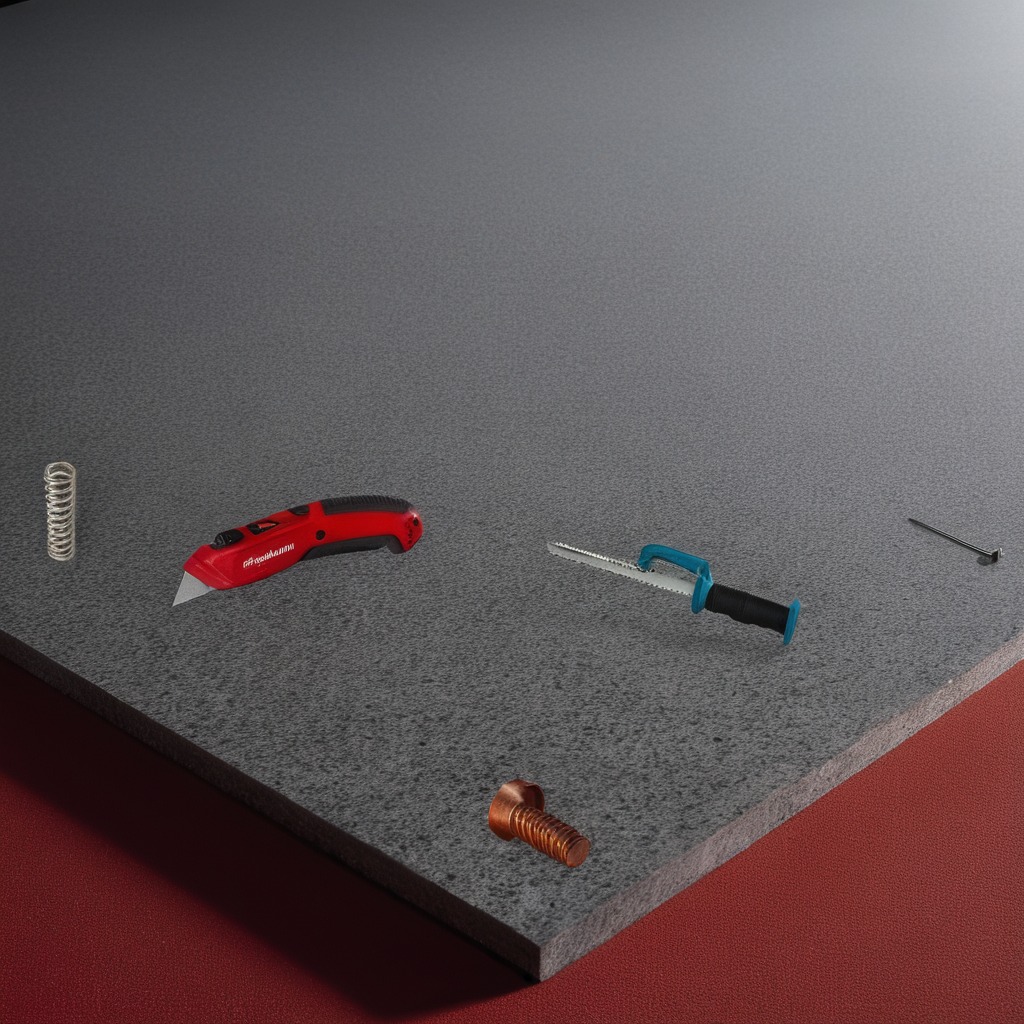
A utility knife, a metal machine screw, an iron nail, a coiled metal spring, and a handheld metal saw are lying on the granite tabletop.